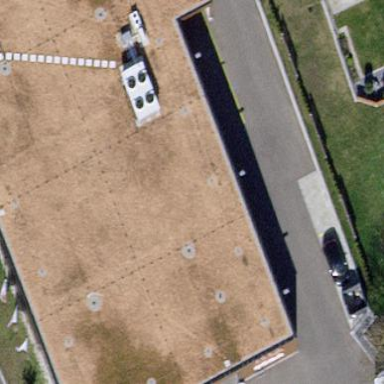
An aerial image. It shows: Commercial building.